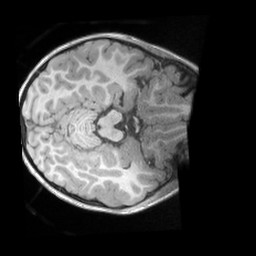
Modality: T1w
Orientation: axial
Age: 4
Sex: male
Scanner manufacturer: siemens
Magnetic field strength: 3 T
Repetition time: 2.53 s
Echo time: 0.00164 s